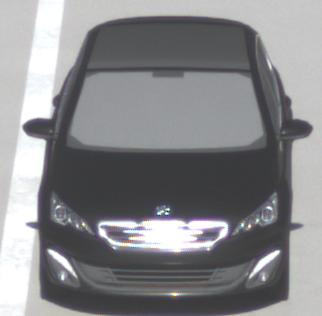
Make: Peugeot
Model: 308 VTi 82
Detailed model: 308 (II)
Model produced from: 2013/09
Model produced until: 2014/11
Doors: 5
Color: black
Road condition: wet road
Daytime: morning or afternoon
Contrast: high contrast